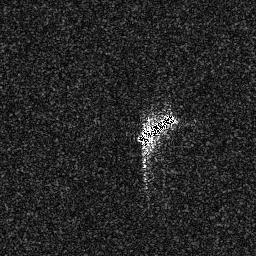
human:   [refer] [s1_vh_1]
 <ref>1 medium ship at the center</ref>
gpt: <box>[[52, 43, 68, 56, 0]]</box>